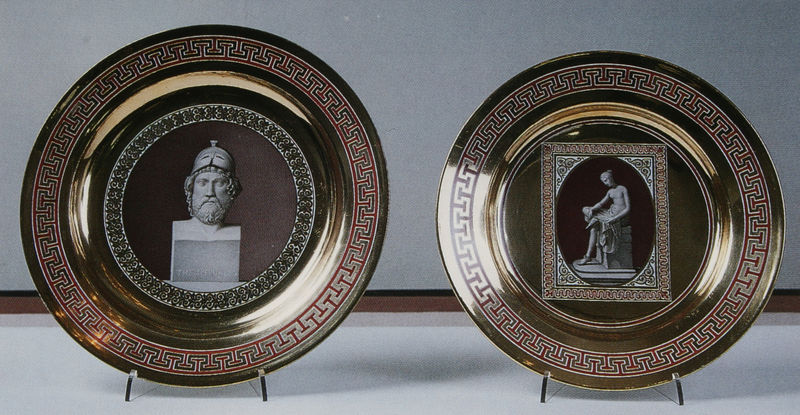
Titel: Teller mit Themistokles und Teller mit Sandalenbinderin aus dem Onyx-Service
Künstler: Friedrich von Gärtner
Standort: München
Institution: Nymphenburg, Sammlung Bäuml
Schlagwörter: akt, dunkel, kopf, körper, mann, nackt, weiß, grün, braun, frau, frisur, marmor, schwarz, szene, rot, tuch, malerei, muster, ornament, bart, arme, band, knoten, präsentation, rahmen, schale, sockel, teller, spiegel, figur, gold, kelch, sitzend, klassizismus, locken, genre, kreis, oval, rund, schalen, skulptur, statue, beine, zwei, fahne, lila, rand, figuren, büste, glanz, ornamente, bronze, foto, fotografie, antike, maske, eckig, medaillon, porzellan, geschirr, soldat, helm, vitrine, girlanden, ausstellung, schnörkel, skulpturen, statuen, griechisch, krieger, ständer, museum, büsten, männerkopf, nymphenburg, mars, geometrie, verzierungen, mäander, mänder, antiken, perikles, ornamentenband